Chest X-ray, AP view. Patient: 33 years old, sex F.
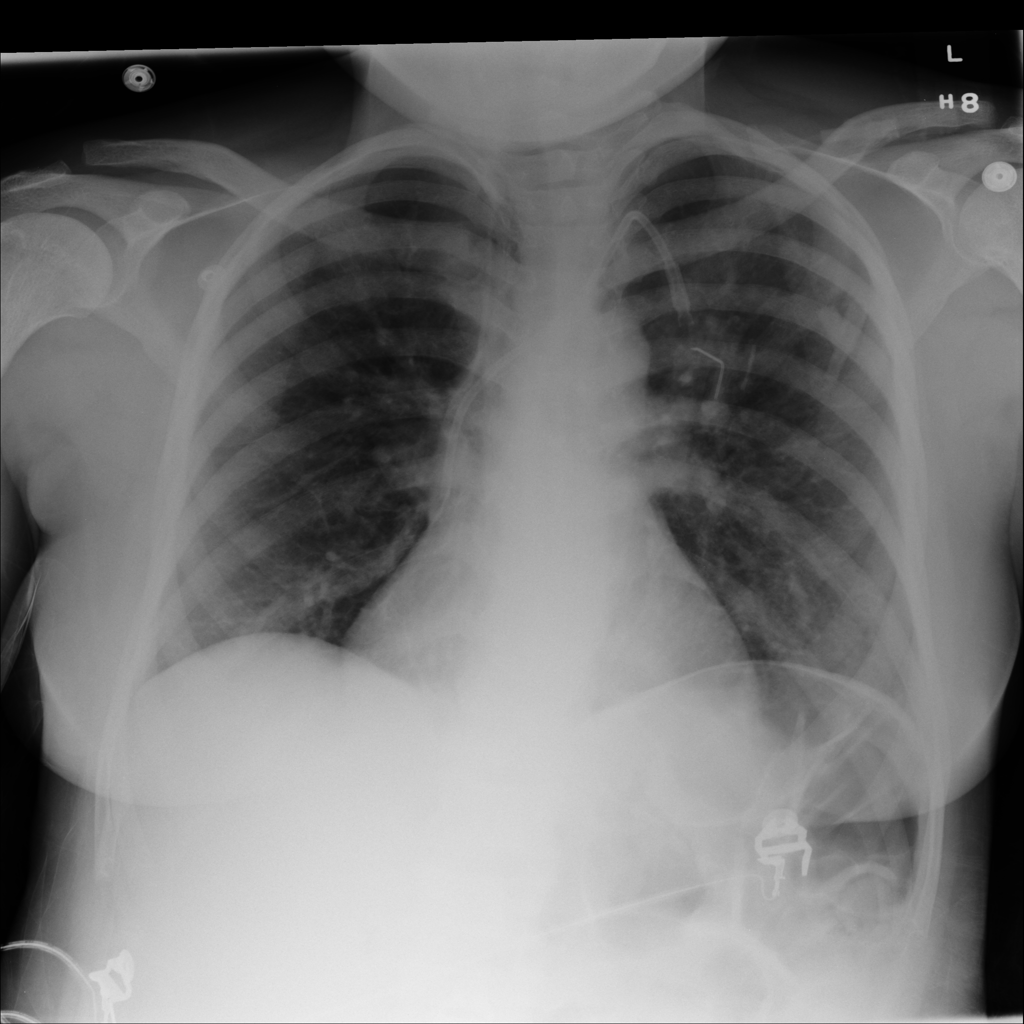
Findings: No Finding